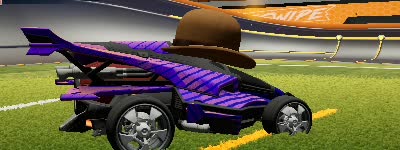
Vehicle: aftershock